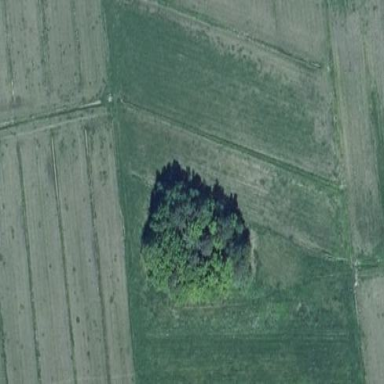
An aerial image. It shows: Mixed leaf woodland in nature reserve.